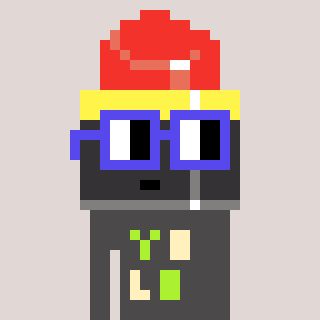
a pixel art character with square blue glasses, a lipstick-shaped head and a grayscale-colored body on a warm background